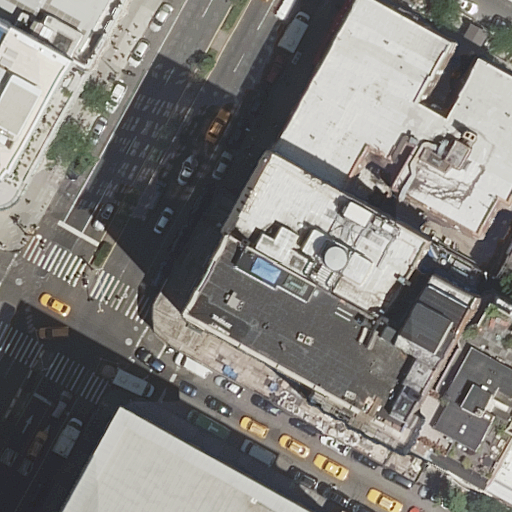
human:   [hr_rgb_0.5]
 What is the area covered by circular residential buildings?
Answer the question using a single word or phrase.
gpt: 0m2

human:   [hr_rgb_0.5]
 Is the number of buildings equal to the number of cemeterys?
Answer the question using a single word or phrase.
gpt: no

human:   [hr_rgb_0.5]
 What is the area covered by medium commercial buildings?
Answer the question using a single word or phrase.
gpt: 0m2

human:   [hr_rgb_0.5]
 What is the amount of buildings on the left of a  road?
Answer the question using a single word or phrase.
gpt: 6

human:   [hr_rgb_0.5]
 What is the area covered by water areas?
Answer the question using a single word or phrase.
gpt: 0m2

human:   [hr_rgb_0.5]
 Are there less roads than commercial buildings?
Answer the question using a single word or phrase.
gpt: no

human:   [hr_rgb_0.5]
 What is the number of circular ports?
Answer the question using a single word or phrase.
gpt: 0

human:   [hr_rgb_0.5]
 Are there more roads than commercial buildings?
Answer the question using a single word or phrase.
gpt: yes

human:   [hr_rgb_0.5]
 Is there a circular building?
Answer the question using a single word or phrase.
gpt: no

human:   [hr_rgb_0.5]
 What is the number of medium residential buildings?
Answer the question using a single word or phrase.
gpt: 3

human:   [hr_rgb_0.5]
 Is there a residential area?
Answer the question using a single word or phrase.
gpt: no

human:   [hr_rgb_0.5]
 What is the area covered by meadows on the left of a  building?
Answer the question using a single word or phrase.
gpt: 0m2

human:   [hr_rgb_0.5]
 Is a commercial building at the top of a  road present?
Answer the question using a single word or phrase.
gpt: no

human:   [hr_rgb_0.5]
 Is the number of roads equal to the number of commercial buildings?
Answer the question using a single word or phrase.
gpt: no

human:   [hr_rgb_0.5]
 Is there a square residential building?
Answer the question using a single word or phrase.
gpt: no

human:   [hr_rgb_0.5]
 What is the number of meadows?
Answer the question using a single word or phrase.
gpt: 0

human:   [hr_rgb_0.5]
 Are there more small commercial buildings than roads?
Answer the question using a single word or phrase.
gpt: no

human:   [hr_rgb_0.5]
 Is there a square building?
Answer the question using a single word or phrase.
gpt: no

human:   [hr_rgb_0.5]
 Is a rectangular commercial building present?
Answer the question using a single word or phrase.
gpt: no

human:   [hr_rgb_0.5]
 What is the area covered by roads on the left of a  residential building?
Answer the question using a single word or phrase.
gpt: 0m2

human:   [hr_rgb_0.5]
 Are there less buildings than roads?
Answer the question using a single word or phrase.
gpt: no

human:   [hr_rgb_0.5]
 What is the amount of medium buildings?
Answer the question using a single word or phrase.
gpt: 3

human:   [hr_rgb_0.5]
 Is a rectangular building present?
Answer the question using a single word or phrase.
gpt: yes

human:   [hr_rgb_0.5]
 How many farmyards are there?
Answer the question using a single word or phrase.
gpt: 0

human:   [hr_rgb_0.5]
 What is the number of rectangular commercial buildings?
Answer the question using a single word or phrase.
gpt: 0

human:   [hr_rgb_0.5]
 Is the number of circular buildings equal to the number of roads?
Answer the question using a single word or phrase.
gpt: no

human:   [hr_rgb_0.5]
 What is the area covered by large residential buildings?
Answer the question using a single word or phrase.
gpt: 2709m2

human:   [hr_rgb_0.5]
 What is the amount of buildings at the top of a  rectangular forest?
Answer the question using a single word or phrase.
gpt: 0

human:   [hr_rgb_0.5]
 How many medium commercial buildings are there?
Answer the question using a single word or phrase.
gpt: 0

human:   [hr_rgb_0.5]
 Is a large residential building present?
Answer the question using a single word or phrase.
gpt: yes

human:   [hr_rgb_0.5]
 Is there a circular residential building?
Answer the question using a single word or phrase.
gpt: no

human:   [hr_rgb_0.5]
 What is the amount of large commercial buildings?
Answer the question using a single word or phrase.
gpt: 0

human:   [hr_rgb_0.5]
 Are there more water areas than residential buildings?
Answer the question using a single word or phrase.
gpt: no

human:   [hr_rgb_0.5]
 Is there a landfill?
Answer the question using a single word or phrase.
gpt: no

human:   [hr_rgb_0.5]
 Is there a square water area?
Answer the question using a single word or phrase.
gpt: no

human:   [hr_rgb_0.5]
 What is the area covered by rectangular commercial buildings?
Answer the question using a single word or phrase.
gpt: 0m2